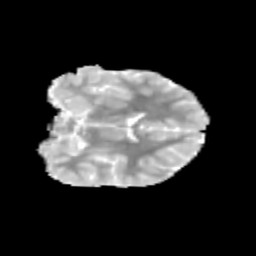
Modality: MD
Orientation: coronal
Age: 9
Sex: female
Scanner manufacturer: siemens
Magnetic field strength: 3 T
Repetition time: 3.8 s
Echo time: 0.07 s